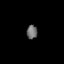
Tissue: lung
Cell type: Fibroblasts
Senescence score: 0.5566
Nuclear area (px): 145
Mean DAPI intensity: 108.517